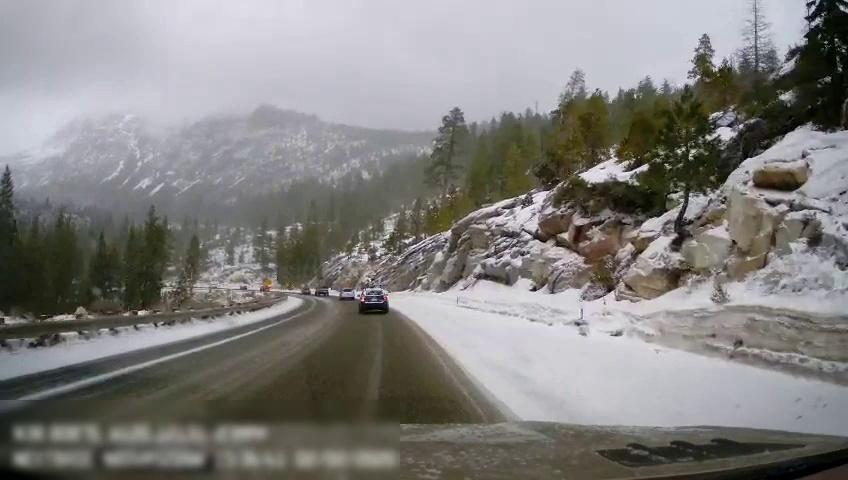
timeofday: Day
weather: Snowy
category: Drivable Space
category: Vehicles | Car
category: Vehicles | Truck
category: Vehicles | Car